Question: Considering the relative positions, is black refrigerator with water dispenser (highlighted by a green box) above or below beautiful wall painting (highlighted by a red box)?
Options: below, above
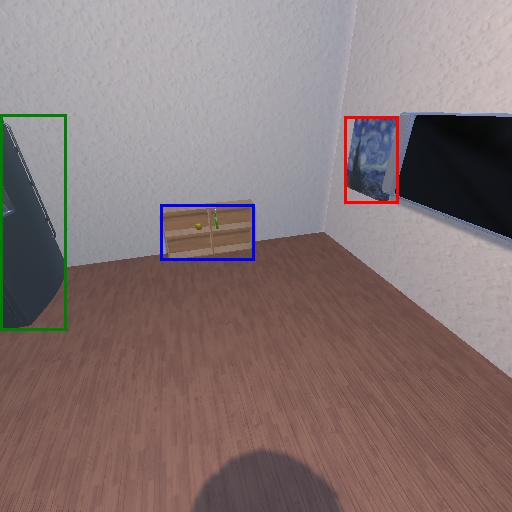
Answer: below